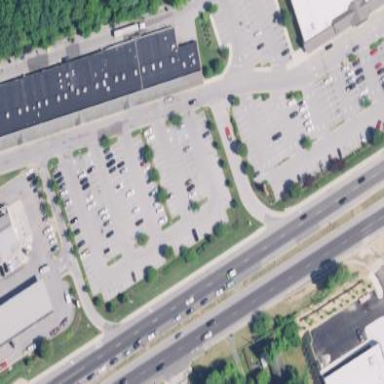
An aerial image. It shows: Parking area.